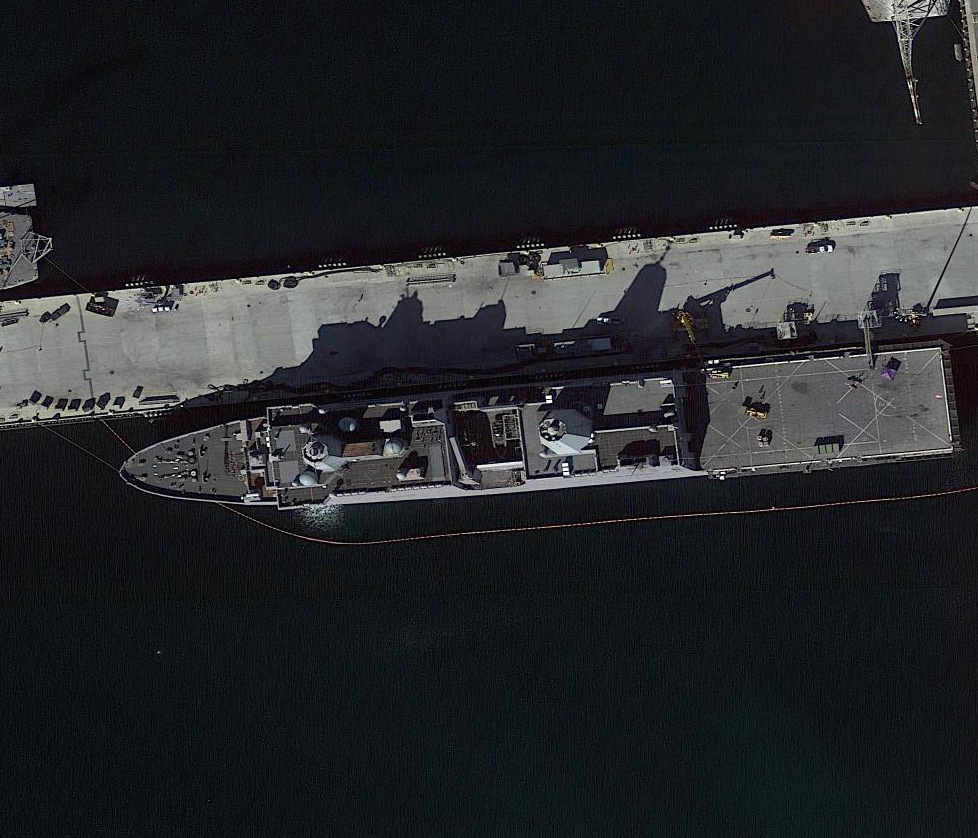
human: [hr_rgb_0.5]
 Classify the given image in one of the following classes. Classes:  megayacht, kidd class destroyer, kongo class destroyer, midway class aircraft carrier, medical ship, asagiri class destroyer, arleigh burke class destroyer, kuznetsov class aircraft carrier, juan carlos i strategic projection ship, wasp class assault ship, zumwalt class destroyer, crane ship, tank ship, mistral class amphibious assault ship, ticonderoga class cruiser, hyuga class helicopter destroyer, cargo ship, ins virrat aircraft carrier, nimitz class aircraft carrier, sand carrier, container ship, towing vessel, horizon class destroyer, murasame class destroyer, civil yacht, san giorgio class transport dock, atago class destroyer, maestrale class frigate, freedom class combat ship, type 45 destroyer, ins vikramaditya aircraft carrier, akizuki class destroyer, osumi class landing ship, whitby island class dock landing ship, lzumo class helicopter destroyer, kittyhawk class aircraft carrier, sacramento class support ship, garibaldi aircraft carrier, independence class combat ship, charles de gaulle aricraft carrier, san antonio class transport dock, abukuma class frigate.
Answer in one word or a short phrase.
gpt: San Antonio class transport dock